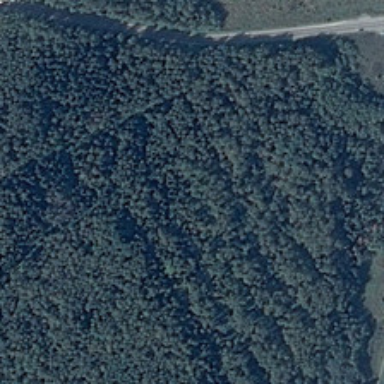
The trees in this forest are very tall .